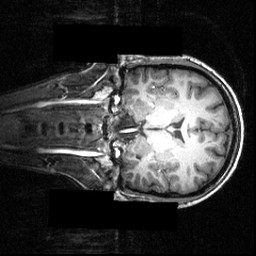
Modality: T1w
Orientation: coronal
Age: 20
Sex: female
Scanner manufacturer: siemens
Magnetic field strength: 3.951 T
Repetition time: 1.5 s
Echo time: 0.00335 s